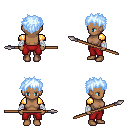
a pixel art fantasy rpg character, female body template, human, dark skin, gold arm armor, red pants, white cyan bedhead hairstyle, white cloth bandages, spear, four views (front, back, left, right), 2x2 character sprite sheet, small pixel art, hard edges, no anti-aliasing